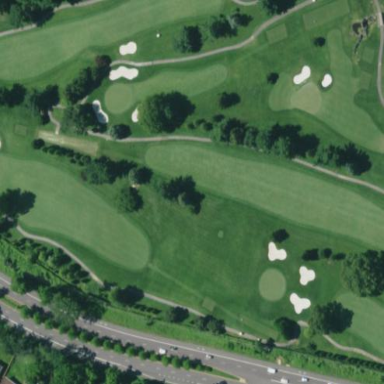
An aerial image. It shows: Grassy area designated as golf fairway.